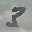
Label: 3